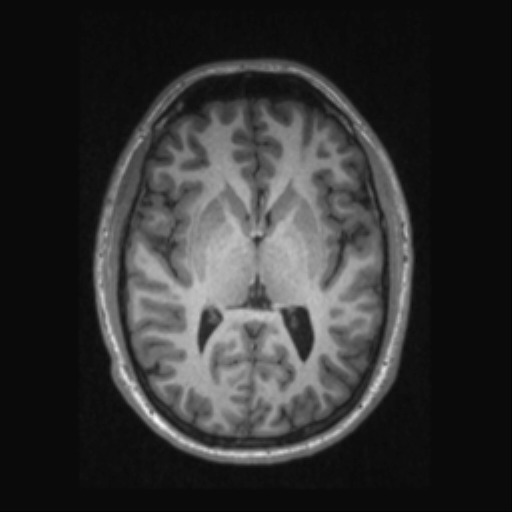
Label: notumor